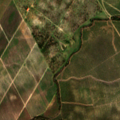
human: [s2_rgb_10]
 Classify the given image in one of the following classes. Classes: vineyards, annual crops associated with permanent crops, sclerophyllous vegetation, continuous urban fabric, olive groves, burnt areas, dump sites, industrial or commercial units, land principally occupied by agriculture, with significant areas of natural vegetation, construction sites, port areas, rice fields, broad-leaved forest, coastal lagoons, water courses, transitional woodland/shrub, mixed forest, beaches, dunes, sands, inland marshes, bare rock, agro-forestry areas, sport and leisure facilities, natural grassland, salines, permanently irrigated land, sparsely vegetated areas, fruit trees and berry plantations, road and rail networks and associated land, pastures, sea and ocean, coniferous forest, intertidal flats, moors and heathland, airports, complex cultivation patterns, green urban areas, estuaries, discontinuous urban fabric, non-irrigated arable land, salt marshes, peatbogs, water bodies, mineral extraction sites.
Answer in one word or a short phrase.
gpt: fruit trees and berry plantations, olive groves, transitional woodland/shrub